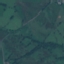
Land use / land cover: Pasture